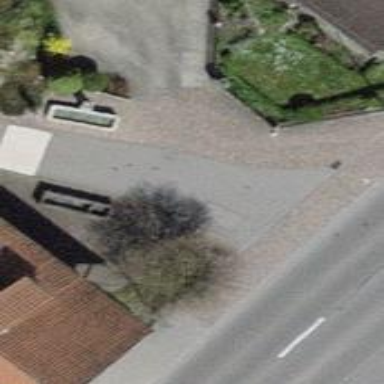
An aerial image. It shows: Beautiful fountain.